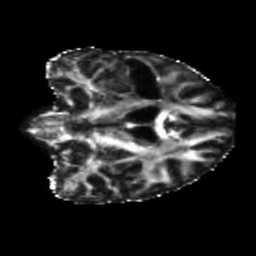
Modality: FA
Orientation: coronal
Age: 38
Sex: female
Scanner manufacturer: siemens
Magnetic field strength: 3 T
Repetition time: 5.25 s
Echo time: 0.08 s